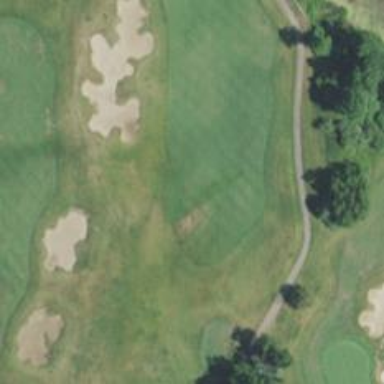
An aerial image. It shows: Golf hole.